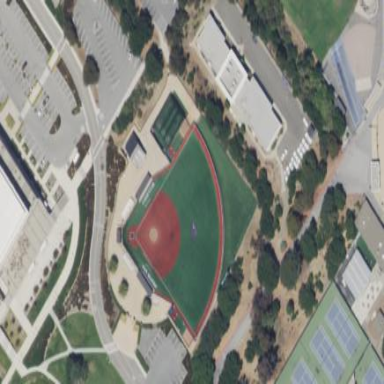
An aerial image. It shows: Softball pitch for leisure land activities.